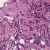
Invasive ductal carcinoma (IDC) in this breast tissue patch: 1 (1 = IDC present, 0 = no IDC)